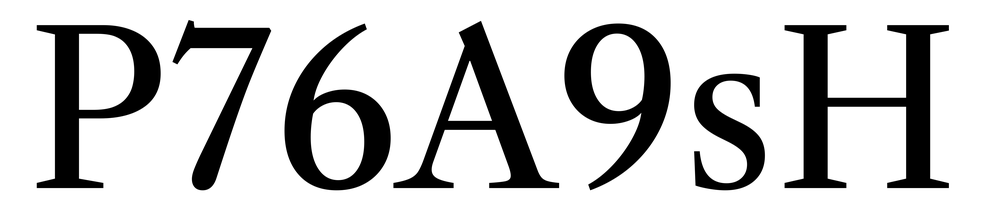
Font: LibreCaslonText_Regular